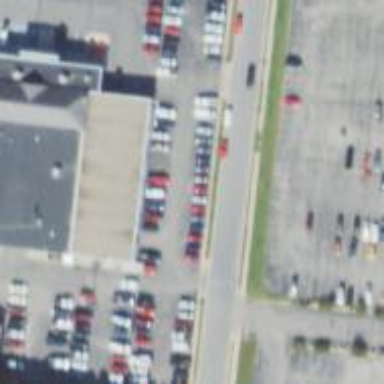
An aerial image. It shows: Car shop building.